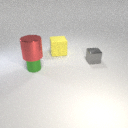
large yellow rubber cube behind small green metal cylinder